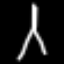
Label: The Eiffel Tower